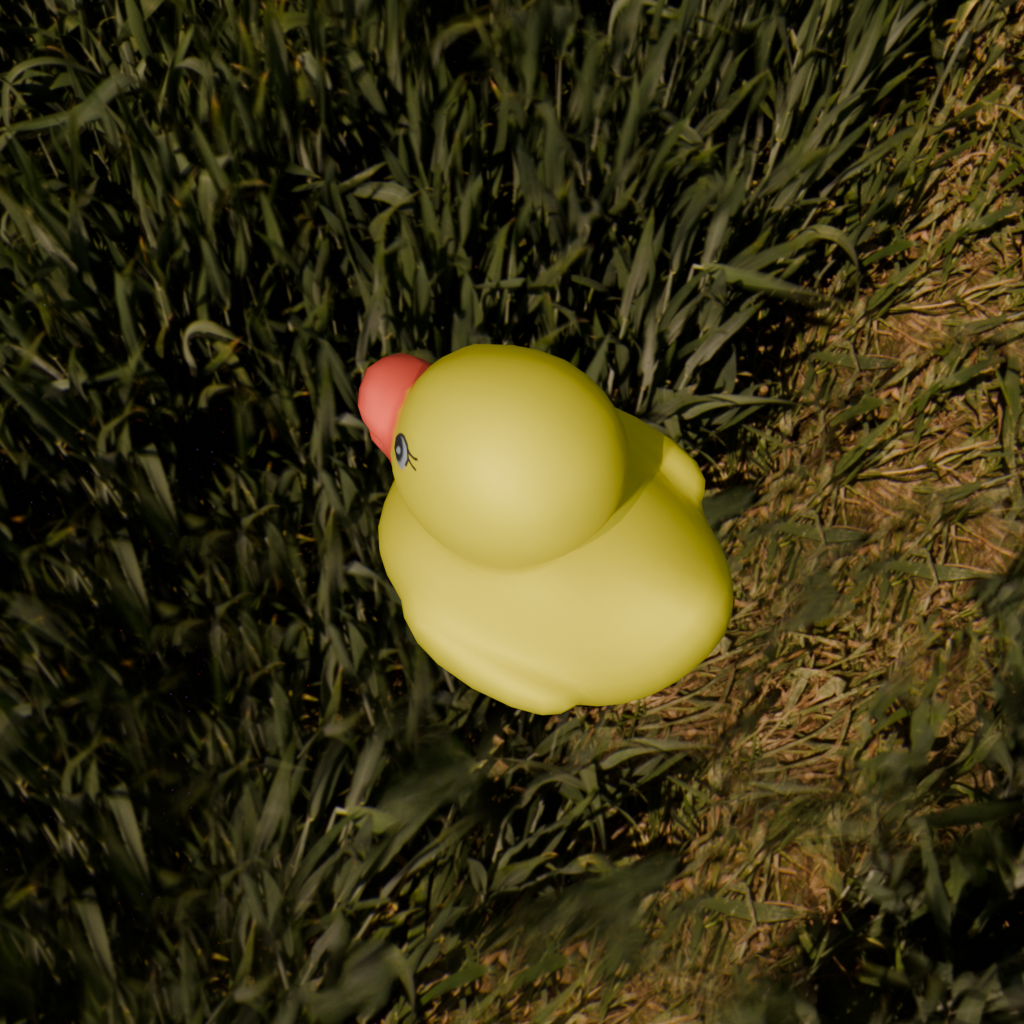
an image of a yellow rubber duck seen from <back_left_top> in a lush green field under a sunny sky with clouds.